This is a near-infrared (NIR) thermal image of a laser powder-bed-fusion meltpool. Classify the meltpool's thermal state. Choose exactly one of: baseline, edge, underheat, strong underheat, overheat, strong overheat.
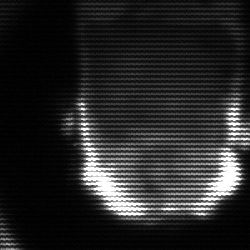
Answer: baseline